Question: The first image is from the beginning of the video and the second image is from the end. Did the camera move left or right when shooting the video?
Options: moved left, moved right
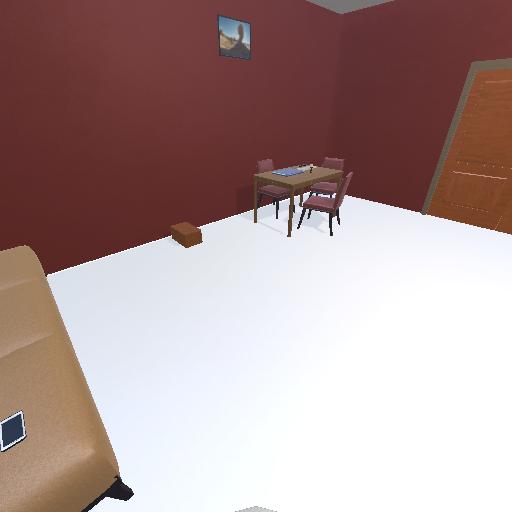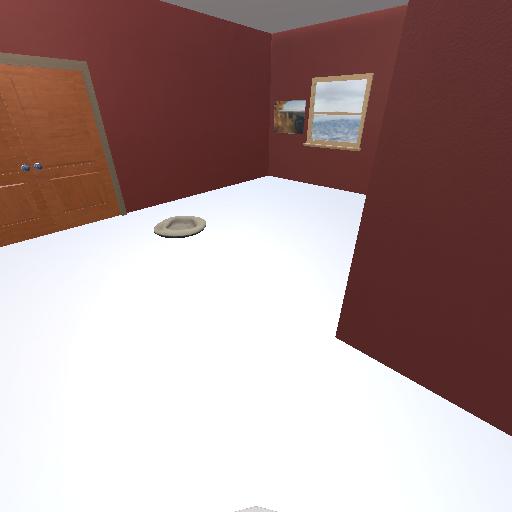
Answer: moved left